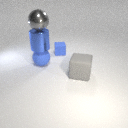
large gray rubber cube to the right of small blue rubber cube